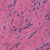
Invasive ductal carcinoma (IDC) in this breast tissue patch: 0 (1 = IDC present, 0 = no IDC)